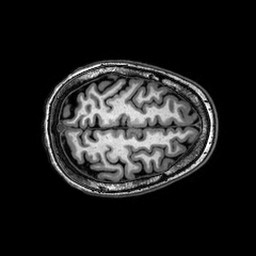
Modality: T1w
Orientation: axial
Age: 23
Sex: female